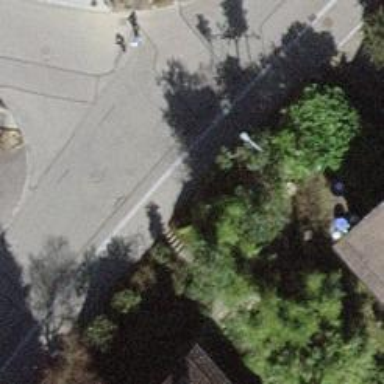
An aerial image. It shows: Urban tree adds touch of nature to the surroundings.